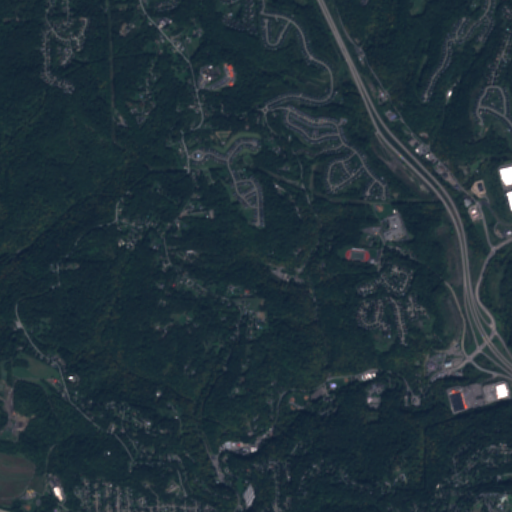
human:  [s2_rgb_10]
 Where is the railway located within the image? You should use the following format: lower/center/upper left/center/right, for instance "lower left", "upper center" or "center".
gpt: The railway is located in the lower left of the image.
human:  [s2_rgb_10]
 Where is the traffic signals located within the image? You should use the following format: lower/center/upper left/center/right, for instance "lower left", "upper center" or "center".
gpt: The traffic signals is located in the lower right of the image.
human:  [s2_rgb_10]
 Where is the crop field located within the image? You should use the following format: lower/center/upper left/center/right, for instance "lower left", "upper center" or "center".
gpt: There is no crop field in the image.